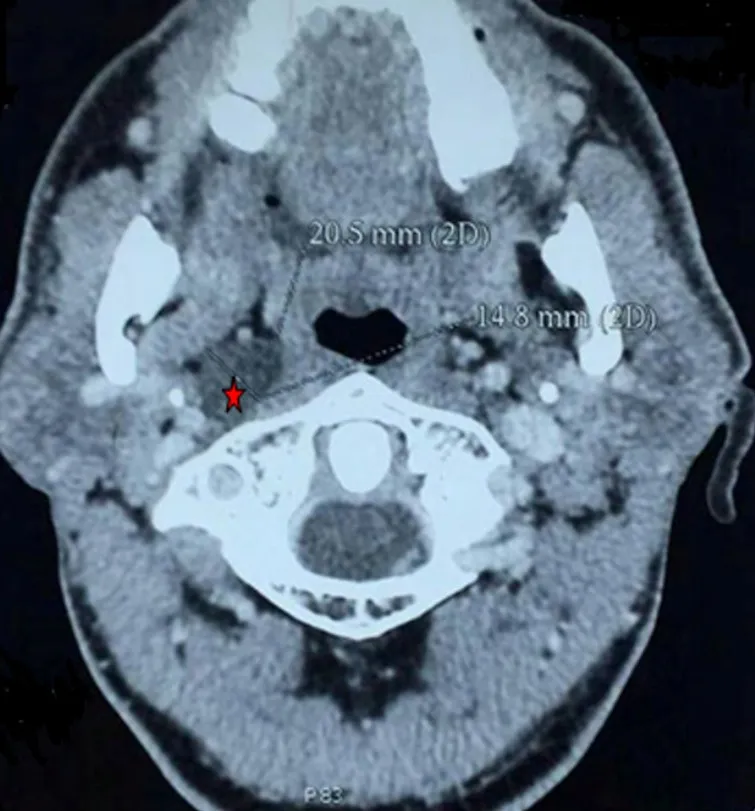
axial post-contrast CT image showing a non-enhanced cystic mass in the right retropharyngeal space.
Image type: radiology (ct)